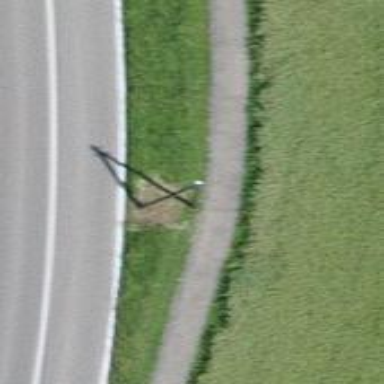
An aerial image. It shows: Minor power line.